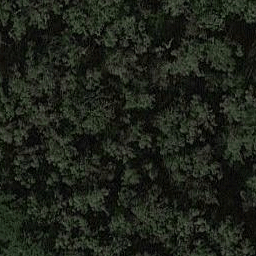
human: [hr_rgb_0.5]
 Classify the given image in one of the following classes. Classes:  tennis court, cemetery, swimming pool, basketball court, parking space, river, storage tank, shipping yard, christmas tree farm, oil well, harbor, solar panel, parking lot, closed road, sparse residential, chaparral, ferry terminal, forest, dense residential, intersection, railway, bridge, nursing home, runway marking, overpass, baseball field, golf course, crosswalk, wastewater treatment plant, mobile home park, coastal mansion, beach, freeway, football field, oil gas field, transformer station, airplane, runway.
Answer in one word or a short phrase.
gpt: forest